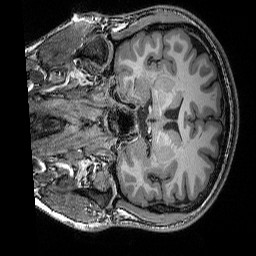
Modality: T1w
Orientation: coronal
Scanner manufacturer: siemens
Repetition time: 2.25 s
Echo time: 0.00418 s